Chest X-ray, PA view. Patient: 41 years old, sex F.
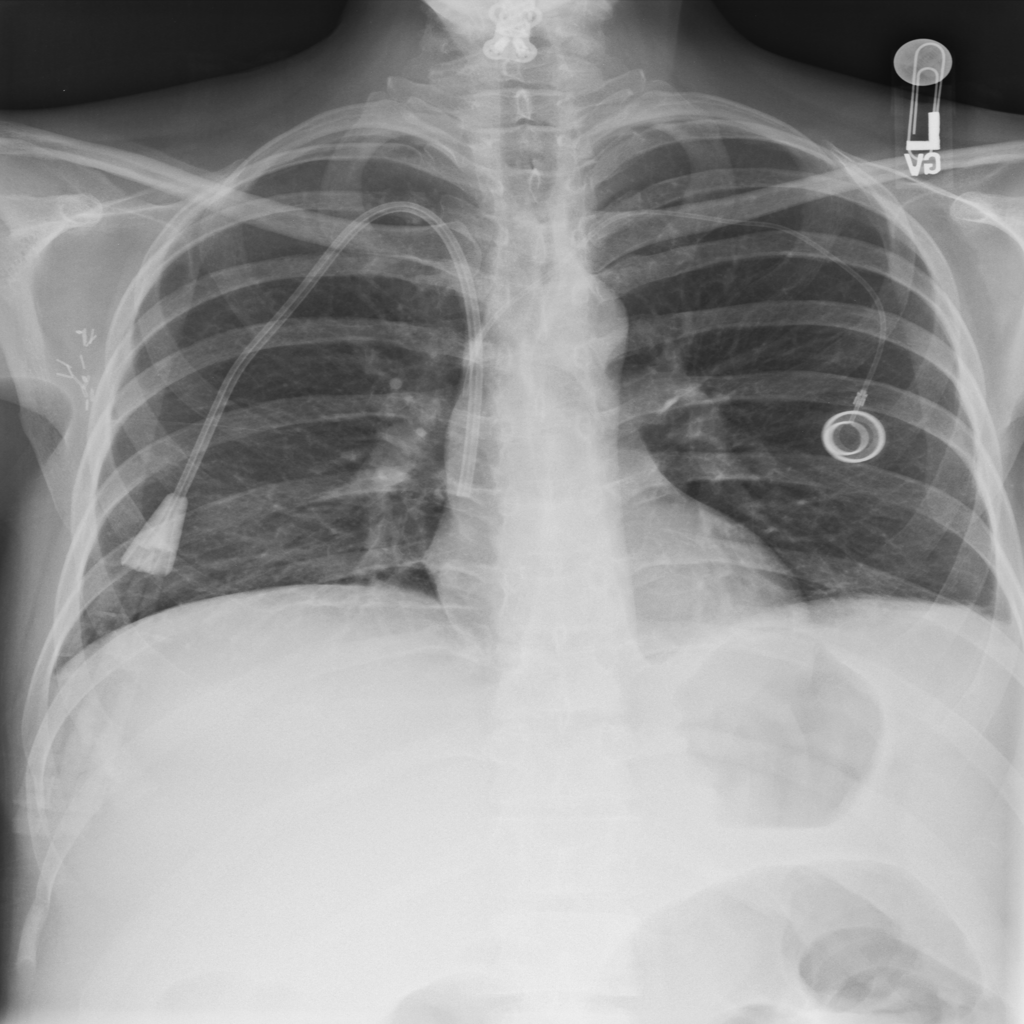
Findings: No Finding